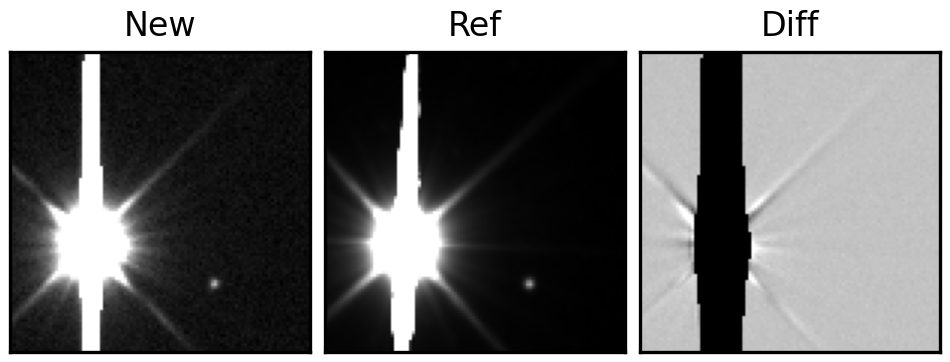
Label: bogus